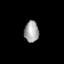
Tissue: lung
Cell type: Others
Senescence score: 0.5467
Nuclear area (px): 302
Mean DAPI intensity: 162.606